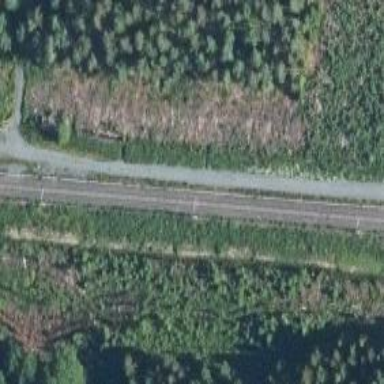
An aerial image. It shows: Railway track with continuous electrified contact line.